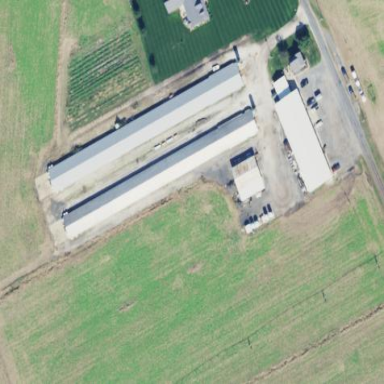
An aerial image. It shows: Farm auxiliary building.